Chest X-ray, AP view. Patient: 60 years old, sex M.
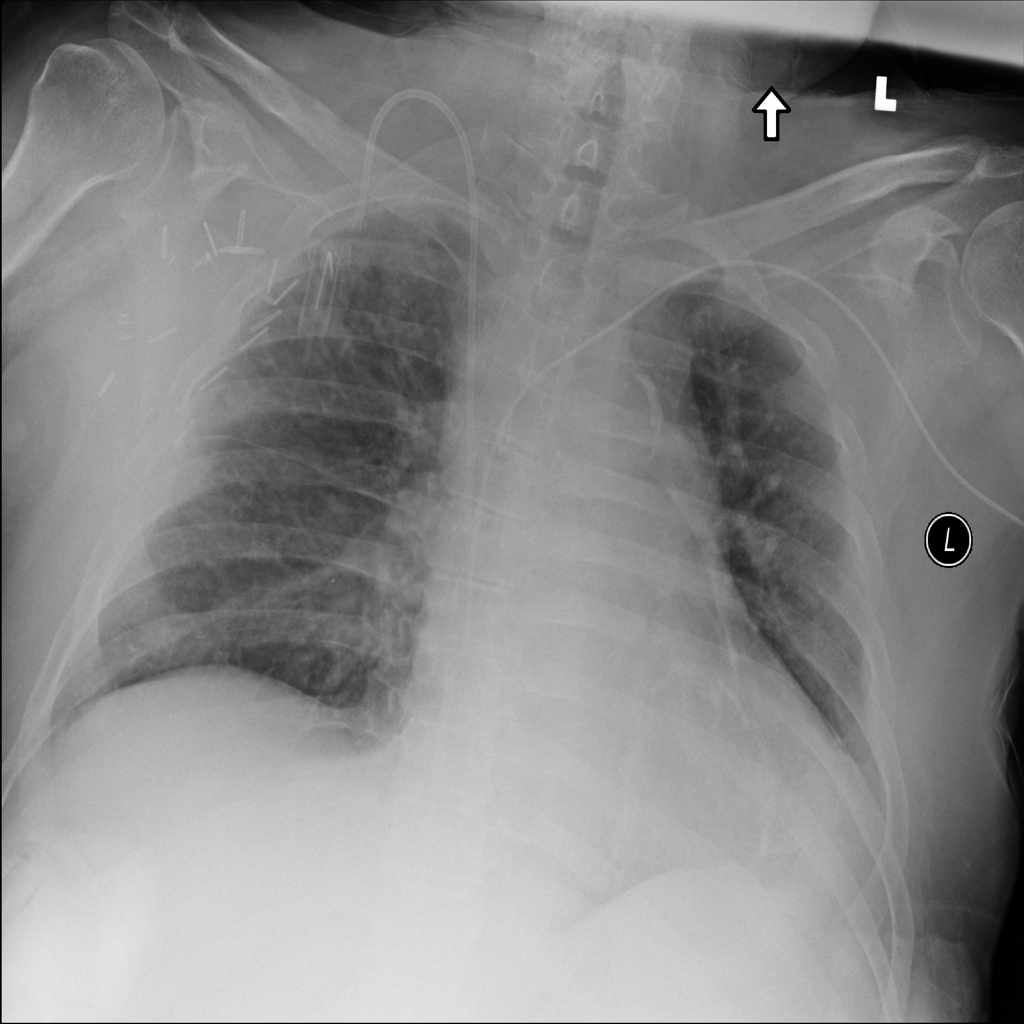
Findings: No Finding